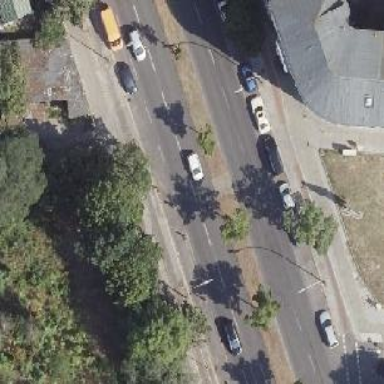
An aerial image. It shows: Secondary road with asphalt surface and cycle track on the right side. This road is dual carriageway with parking lane on the right side.